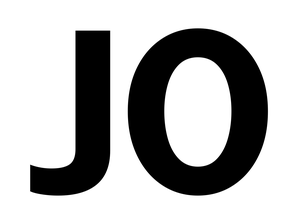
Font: InstrumentSans_Bold